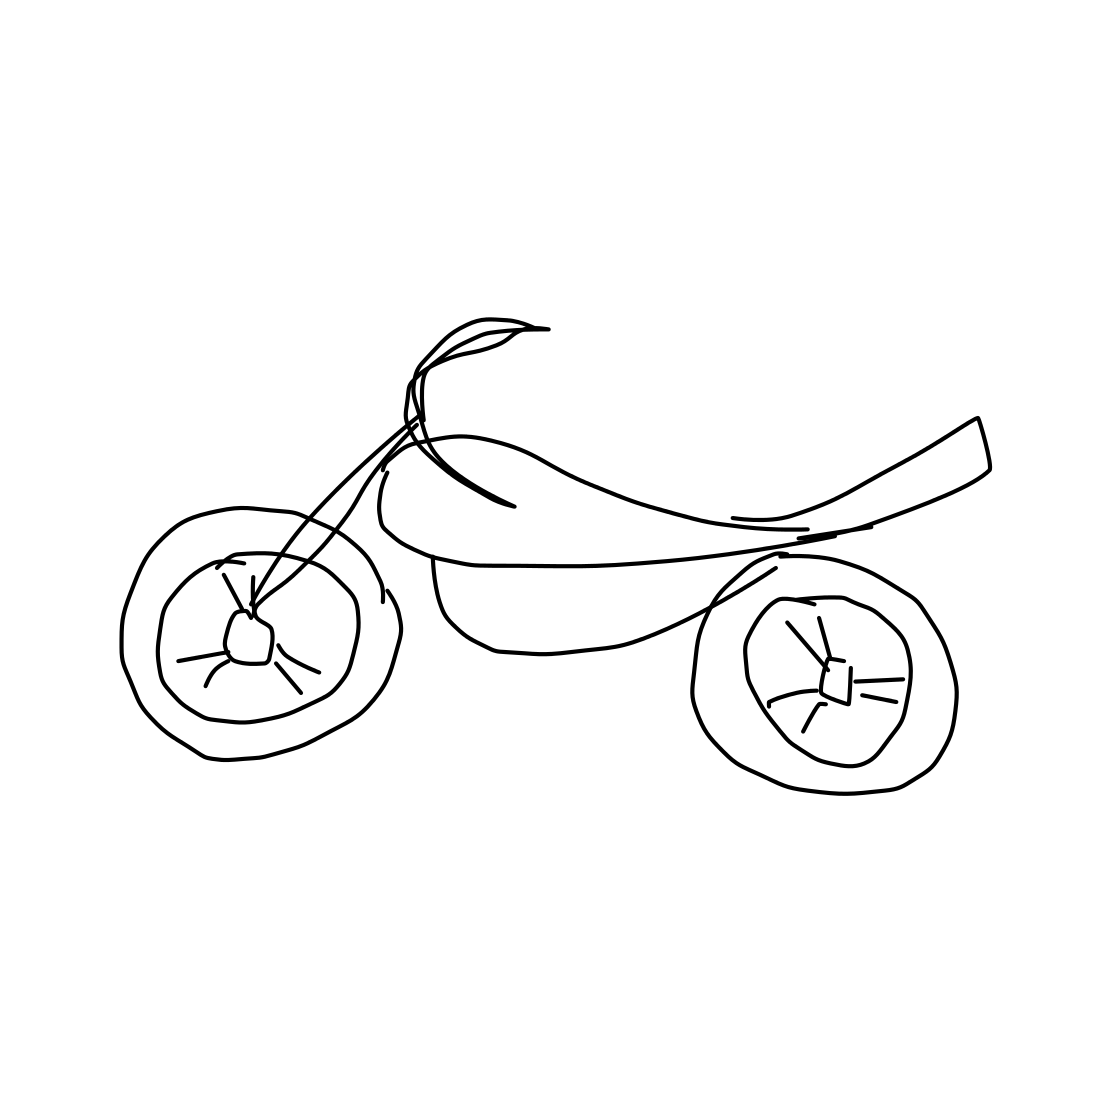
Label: motorbike